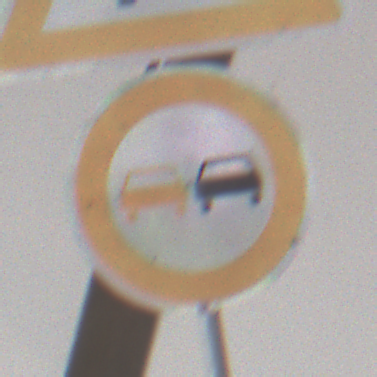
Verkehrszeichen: Ueberholverbot
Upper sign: VerengteFahrbahn
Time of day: MorningAfternoon
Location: Roofed (Urban)
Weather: PartlyCloudy
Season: NotSpecified
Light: Natural